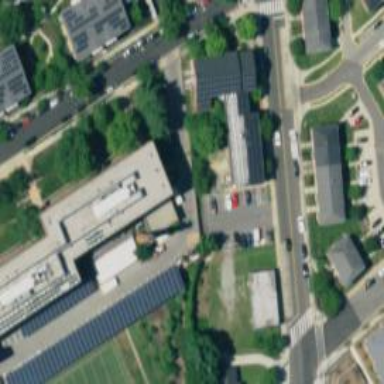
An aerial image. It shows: Kindergarten.